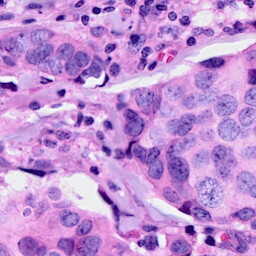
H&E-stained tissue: Breast